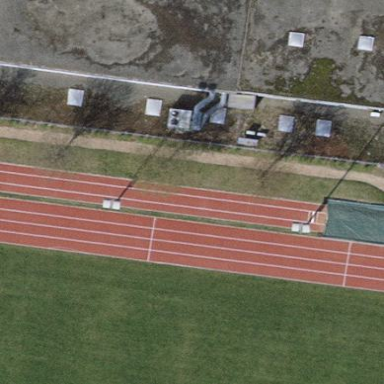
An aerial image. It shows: Athletics pitch with tartan surface for leisure sports.